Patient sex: M
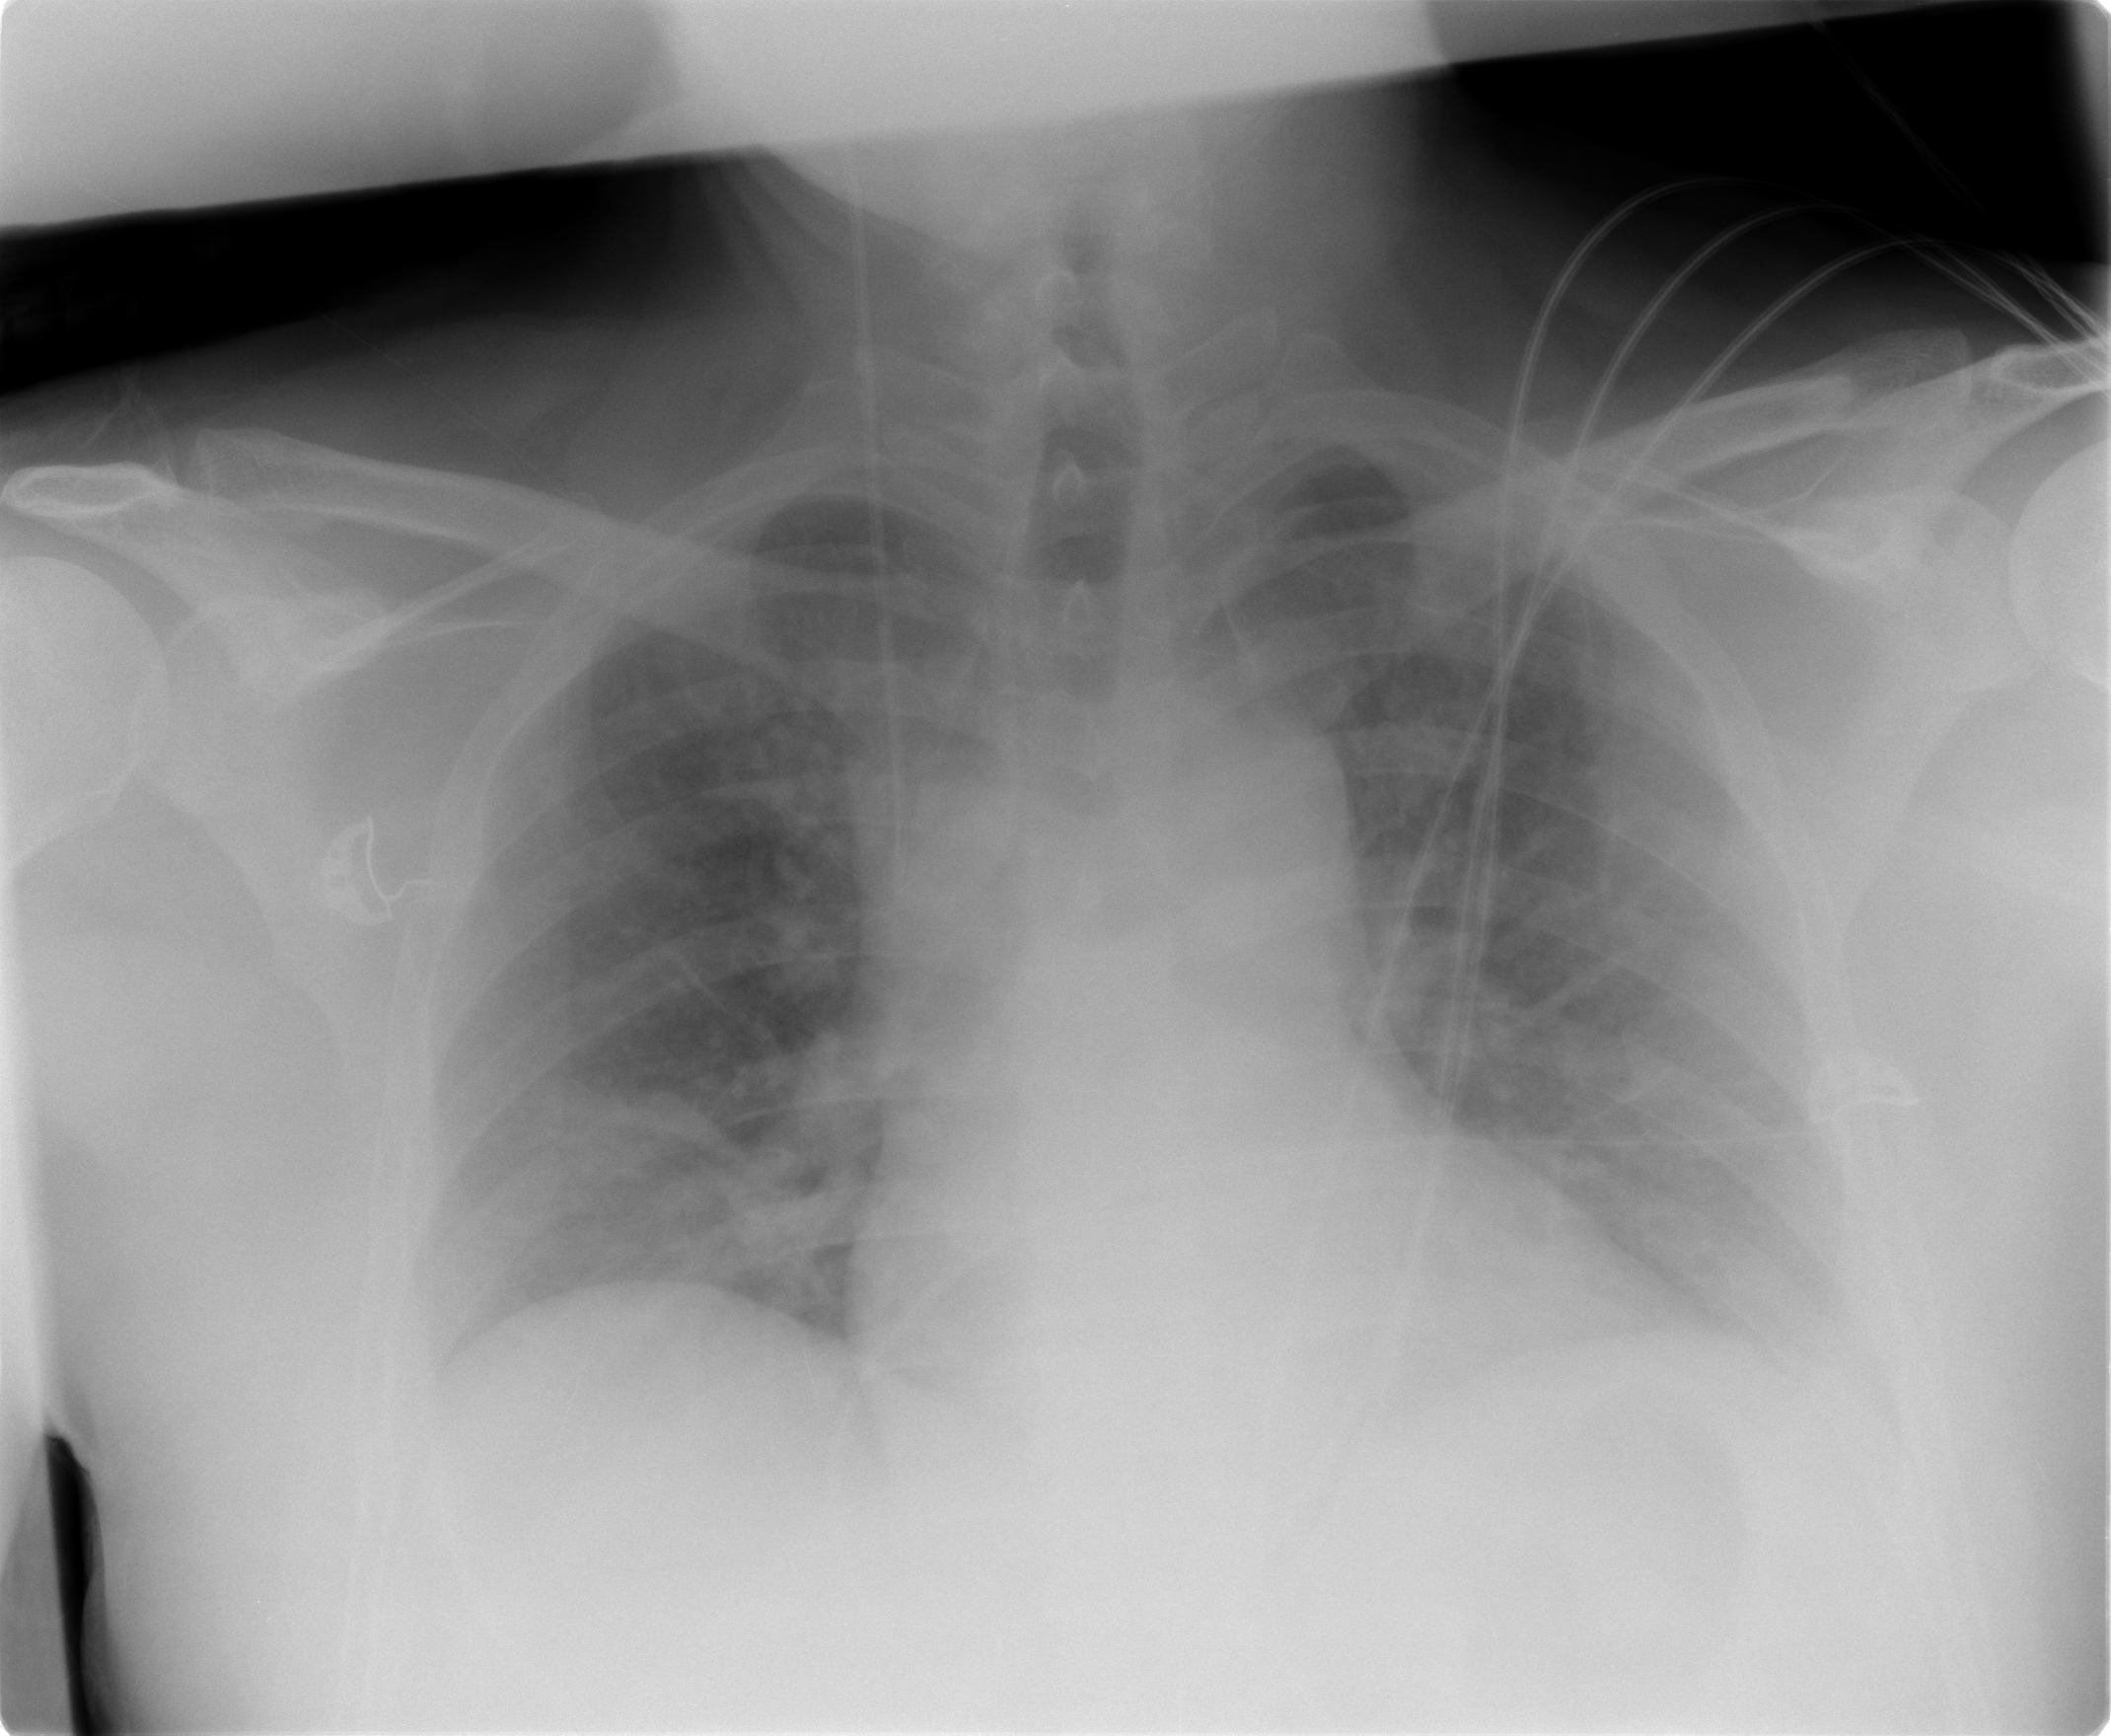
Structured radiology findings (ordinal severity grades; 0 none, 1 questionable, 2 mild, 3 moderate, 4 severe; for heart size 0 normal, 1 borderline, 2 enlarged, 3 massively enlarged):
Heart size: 1
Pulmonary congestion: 2
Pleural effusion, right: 0
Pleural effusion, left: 1
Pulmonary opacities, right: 2
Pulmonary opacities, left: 2
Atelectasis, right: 2
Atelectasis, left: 2